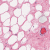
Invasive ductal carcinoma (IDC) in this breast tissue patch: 0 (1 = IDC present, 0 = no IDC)